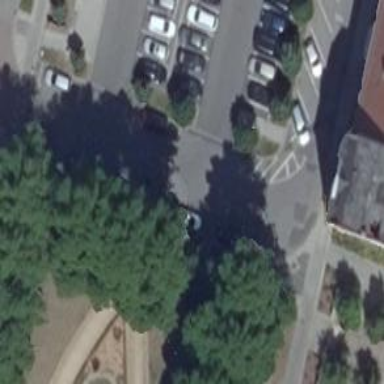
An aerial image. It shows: Asphalt parking surface with parking entrance.